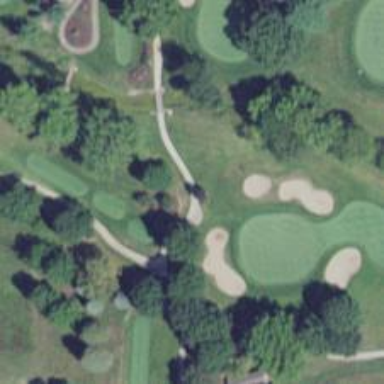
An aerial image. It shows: Pathway for golfing.